Question: I have done this 3D plot of 2 cubes. But now I want it to rotate, so How can I rotate the cube that is inside? I want to rotate horizontally up to 90o degrees!

And this is the code:
'''
from mpl_toolkits.mplot3d import Axes3D
import matplotlib.pyplot as plt
import numpy as np
from itertools import product, combinations
fig = plt.figure()
ax = fig.gca(projection='3d')
ax.set_aspect("auto")
ax.set_autoscale_on(True)
#dibujar cubo
r = [-10, 10]
for s, e in combinations(np.array(list(product(r,r,r))), 2):
if np.sum(np.abs(s-e)) == r[1]-r[0]:
ax.plot3D(*zip(s,e), color="b")
#dibujar punto
#ax.scatter([0],[0],[0],color="g",s=100)
d = [-2, 2]
for s, e in combinations(np.array(list(product(d,d,d))), 2):
if np.sum(np.abs(s-e)) == d[1]-d[0]:
ax.plot3D(*zip(s,e), color="g")
plt.show()
'''
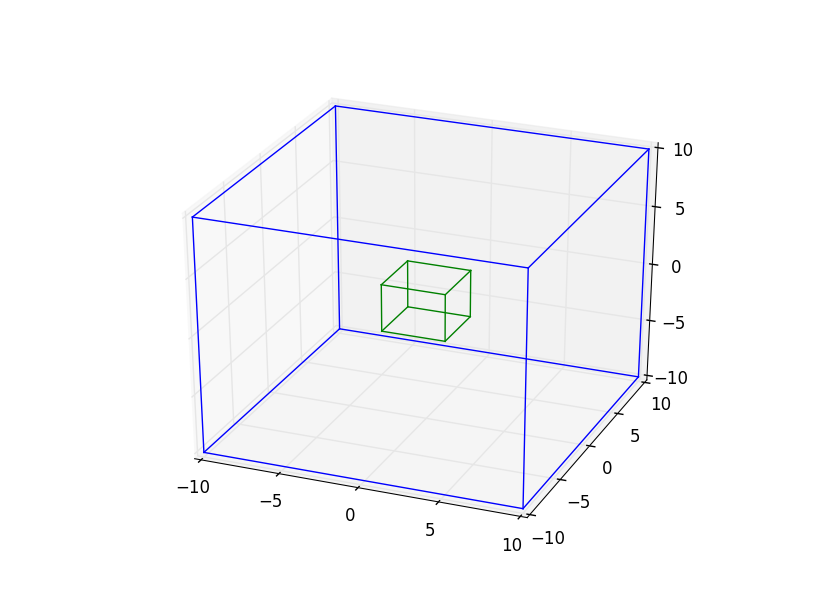
Answer: As you are plotting each vertex individually I think you will need to apply a rotation to each vertex. 3D rotations can be confusing, there are numerous ways to define such a rotation, and depending on how you want to rotate it will depend on which you will choose.
You state you want to rotate it , in such a 3d picture it is unclear what is meant by this so please forgive me if I'm wrong in assuming you want to rotate it say about the z axis by an angle 'theta'.
To rotate a vector 'p' which has length 3, we keep the third component constant and apply a rotation to the other two. This is best understood by matrix multiplication but I'll leave the explanation to the <URL>:
'''
p_rotated_x = p_x * sin(theta) - p_y * sin(theta)
p_rotated_y = p_x * sin(theta) + p_y * cos(theta)
p_rotate_z = p_z
'''
This is the rotated components after applying the R_z rotation matrix in the link above.Applying this to your code after importing some trig functions
'''
from numpy import sin, cos
theta = np.radians(30)
for s, e in combinations(np.array(list(product(d,d,d))), 2):
if np.sum(np.abs(s-e)) == d[1]-d[0]:
s_rotated = [s[0] * cos(theta) - s[1] * sin(theta),
s[0] * sin(theta) + s[1] * cos(theta),
s[2]]
e_rotated = [e[0] * cos(theta) - e[1] * sin(theta),
e[0] * sin(theta) + e[1] * cos(theta),
e[2]]
ax.plot3D(*zip(s_rotated,e_rotated), color="g")
plt.show()
'''
This gives:

Note the angle is specified in degrees by the trig function need it to be in radians (hence the conversion).
This is quite a simple rotation, and the implementation is somewhat simplistic. This could be improved upon I admit but the basic idea is there. If you want to rotate it a more complex method I recommend reading about <URL> intuitive way to understand 3d rotations.